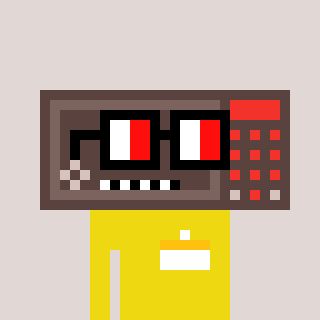
a pixel art character with square glasses with black frames and red eyes, a wallsafe-shaped head and a yellow-colored body on a warm background